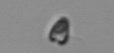
Label: Pyramimonas